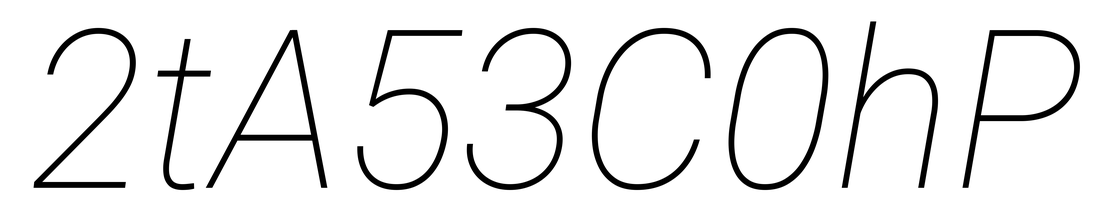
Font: Roboto-Italic_Thin_Italic